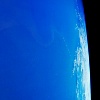
Label: water